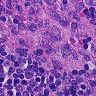
Metastatic tissue present: no